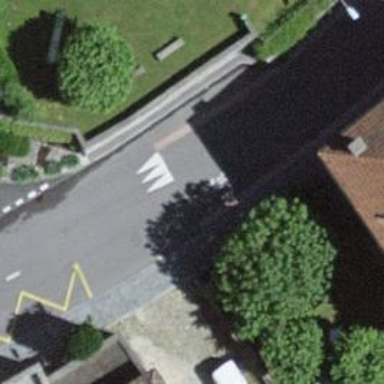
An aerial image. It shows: Traffic hump for calming the traffic.